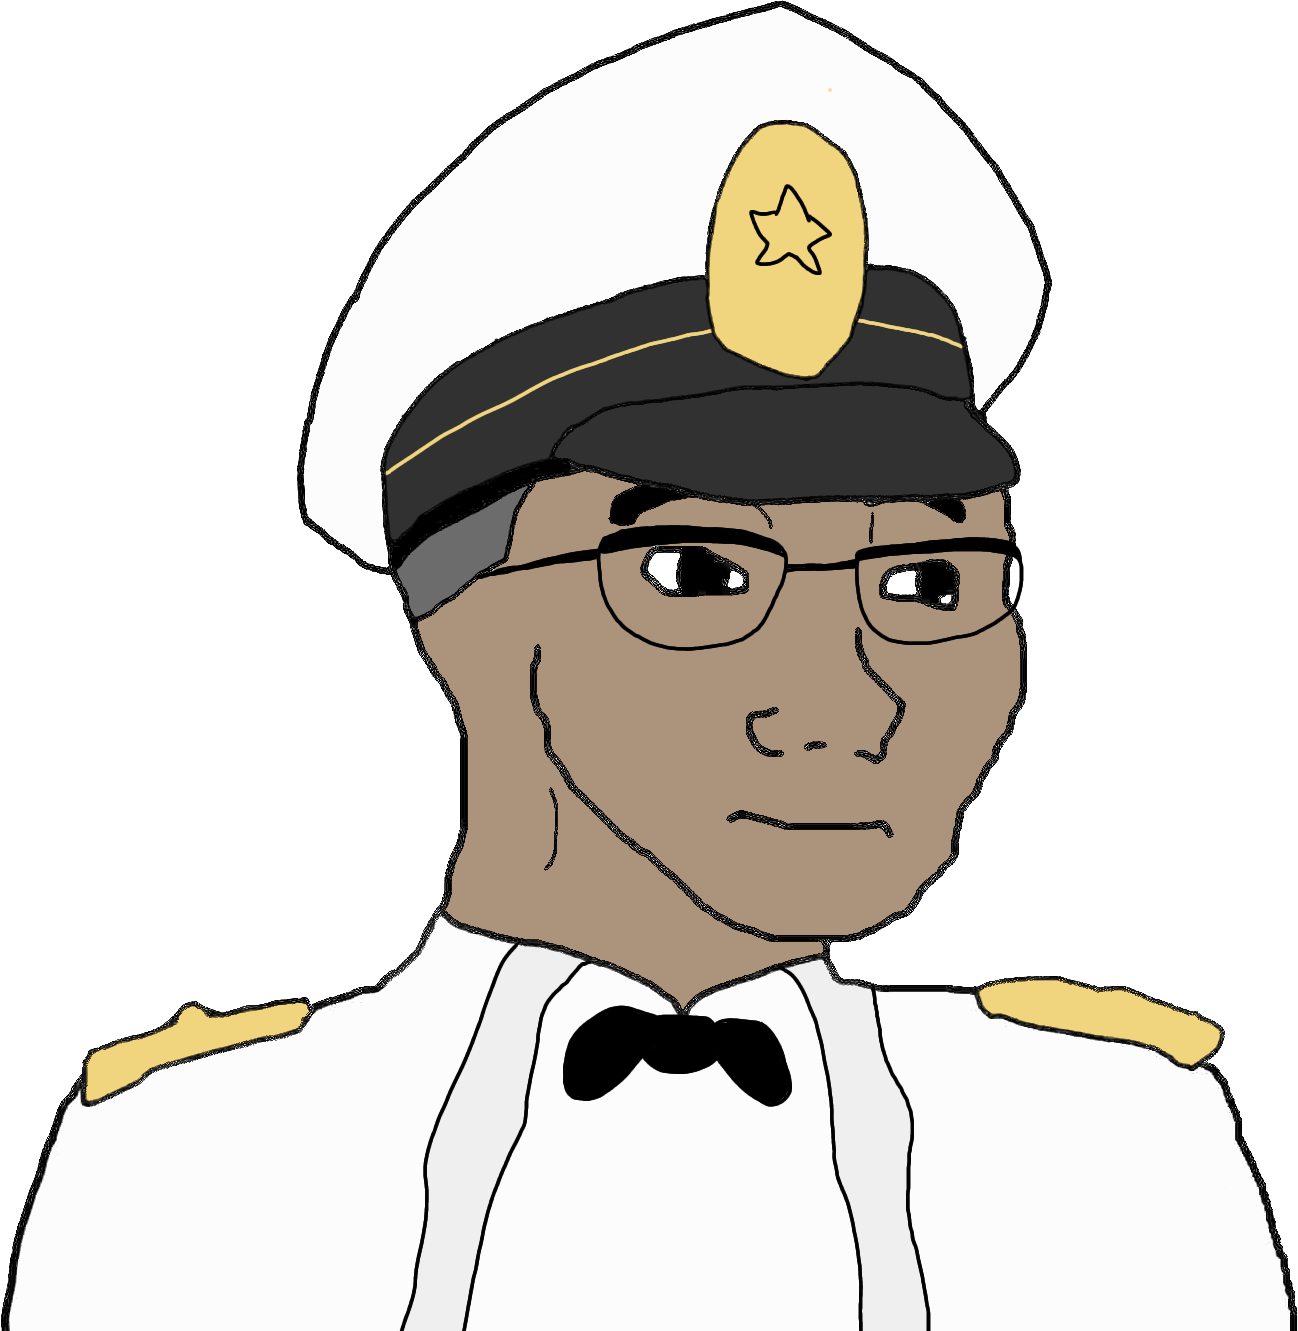
Label: 5_Blackjak